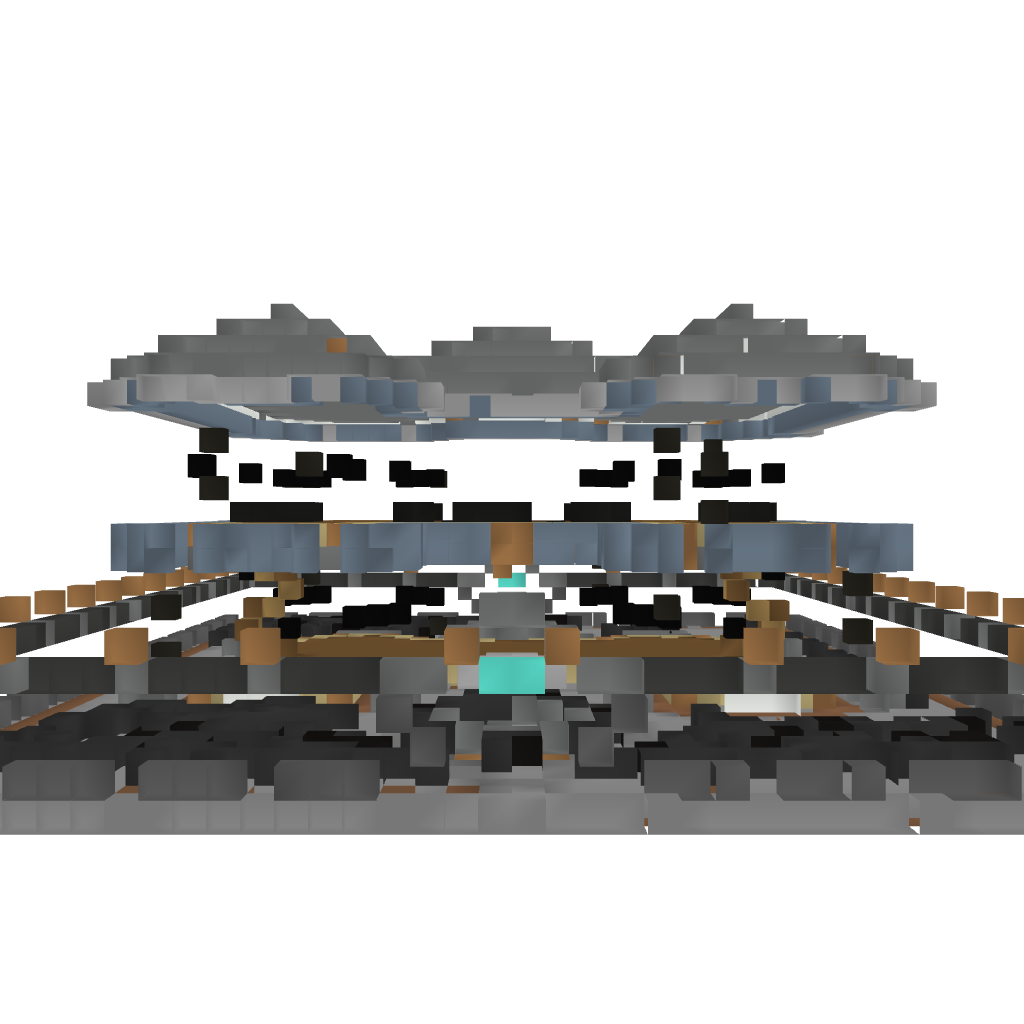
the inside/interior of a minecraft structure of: Fancy 2 Floor House